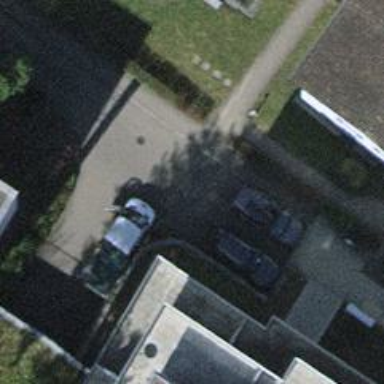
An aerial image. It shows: Footway with cobblestone surface.